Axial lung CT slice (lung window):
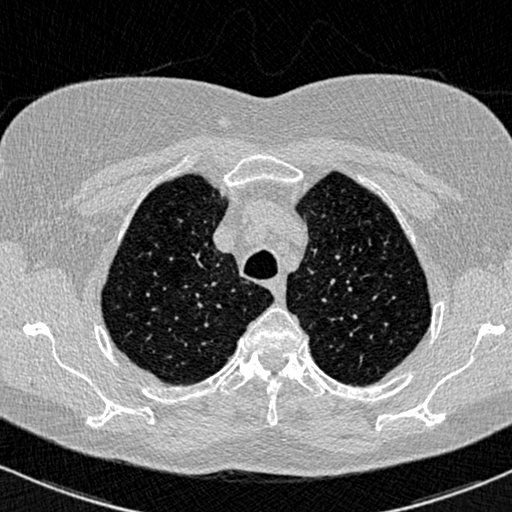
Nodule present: no